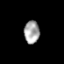
Tissue: prostate
Cell type: T cells
Senescence score: 0.7265
Nuclear area (px): 346
Mean DAPI intensity: 163.78